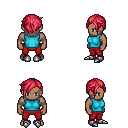
a pixel art fantasy rpg character, male body template, human, dark skin, teal sleeveless shirt, red pants, ruby red pixie cut hairstyle, metal boots, four views (front, back, left, right), 2x2 character sprite sheet, small pixel art, hard edges, no anti-aliasing